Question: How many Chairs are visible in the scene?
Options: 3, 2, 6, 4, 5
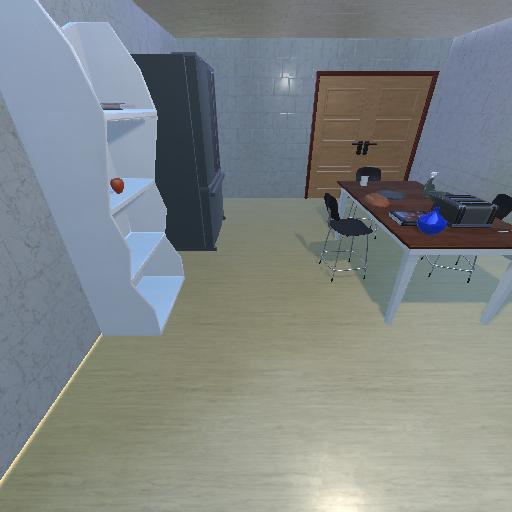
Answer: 3